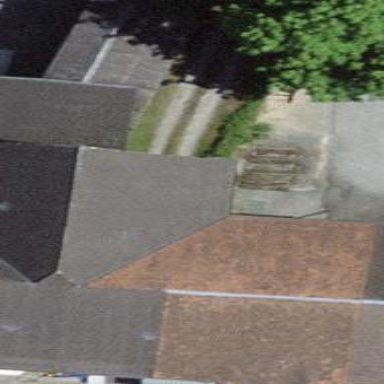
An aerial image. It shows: Barn.